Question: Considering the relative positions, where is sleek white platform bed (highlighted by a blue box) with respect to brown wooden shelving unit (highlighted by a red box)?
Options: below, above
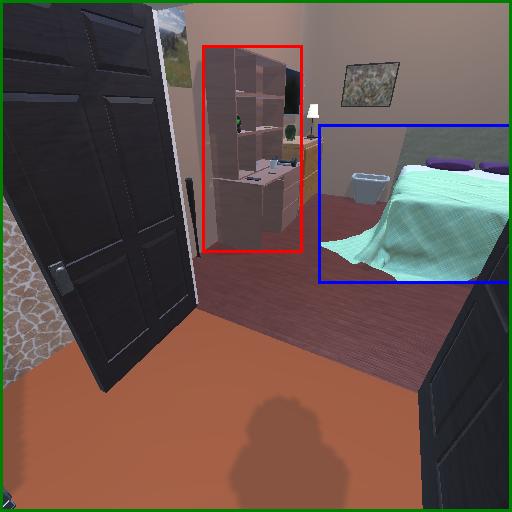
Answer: below